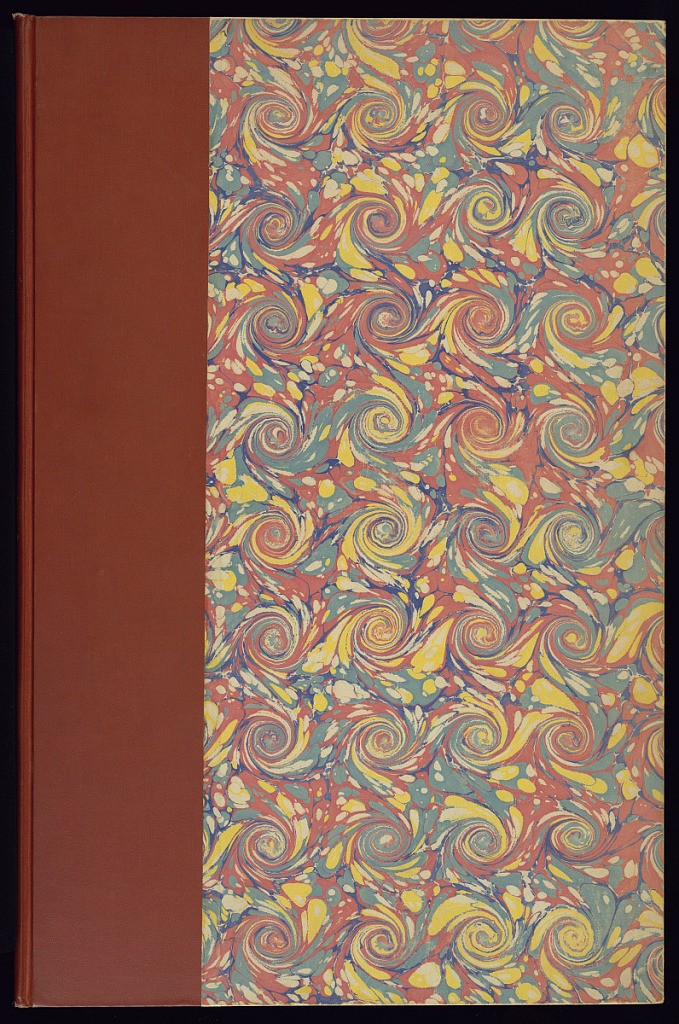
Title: NOUVEAU CAHIER D’ARABESQUE A L’USAGE DES ARTISTES
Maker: Jean-Baptiste Fay, French, active 1765 – 1790s
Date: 1765
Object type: Album
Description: A series of six plates with two vertical ornament panel designs on each, decorated with arabesque and neoclassical motifs.